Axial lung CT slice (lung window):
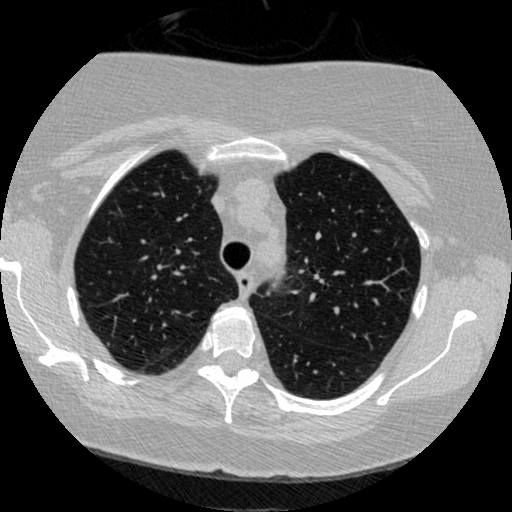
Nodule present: no